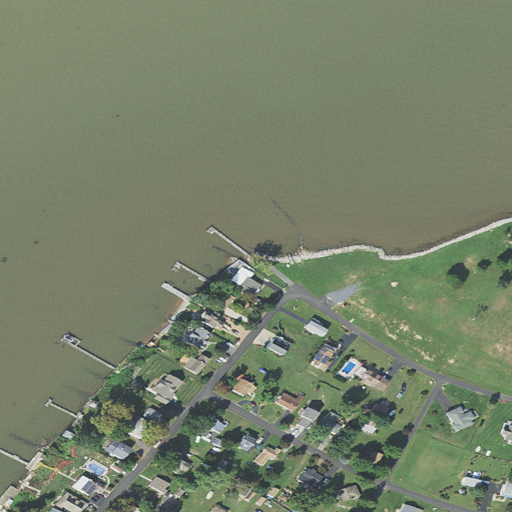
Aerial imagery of cape in Maryland named Wroth Point containing open water, low intensity development, open development, medium intensity development, grassland, and high intensity development